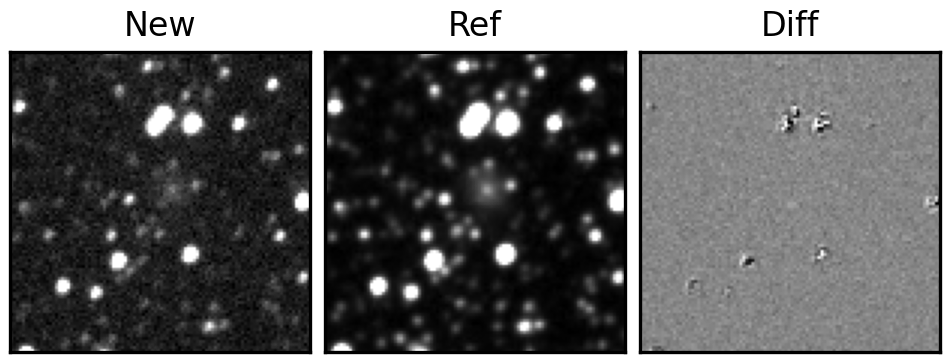
Label: real